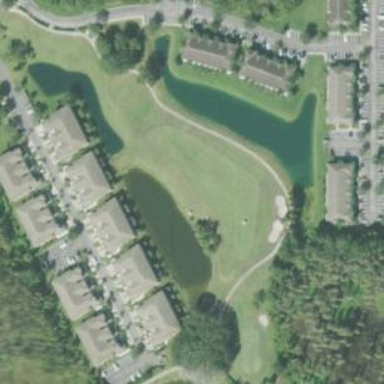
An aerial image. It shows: Scenic golf fairway.